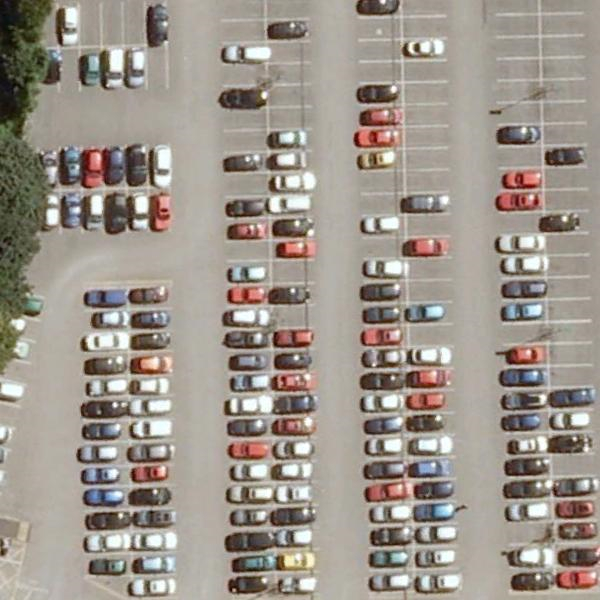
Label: Parking